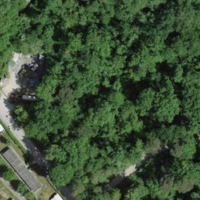
EUNIS habitat code: 41
Species observed at this site:
Pararge aegeria